Question: I'm setting 'android:enabled="false"' on a custom view, but it doesn't appear to be having any effect on the 'isEnabled()' property.
Here's a simple test case:
'''
public class TestView extends View {
public TestView(Context context, AttributeSet attrs) {
super(context, attrs);
}
@Override
protected void onDraw(Canvas canvas) {
super.onDraw(canvas);
Paint p = new Paint();
p.setTextAlign(Align.CENTER);
p.setTextSize(ViewUtils.dpToPx(this, 10));
canvas.drawText("Enabled = " + (isEnabled() ? "true" : "false"),
getWidth() / 2,
getHeight() / 2,
p);
}
}
'''
And the corresponding XML:
'''
<com.example.TestView
xmlns:android="http://schemas.android.com/apk/res/android"
android:background="@android:color/darker_gray"
android:enabled="false"
android:layout_width="100dp"
android:layout_height="100dp"/>
'''
The output view looks like this:

Can someone please explain why?
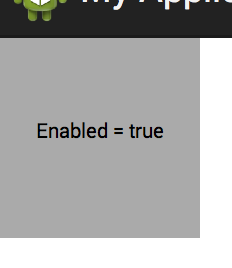
Answer: As far as I can tell, 'android:enabled' is not an attribute of 'View', as it is not in the documentation.
I don't think there is a way to modify the return value of 'isEnabled()' via the XML layout file. (Unless defining custom attributes for a custom view)